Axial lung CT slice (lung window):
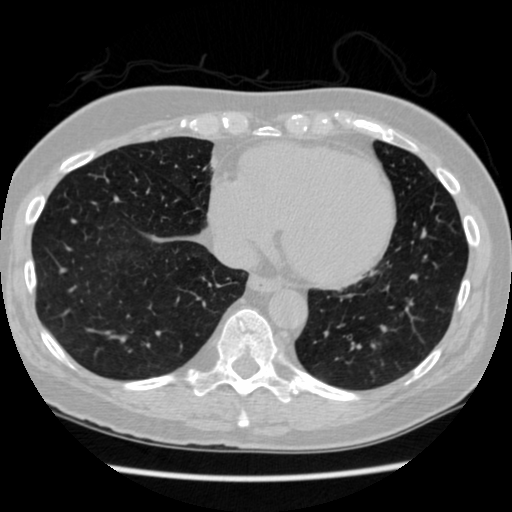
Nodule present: no